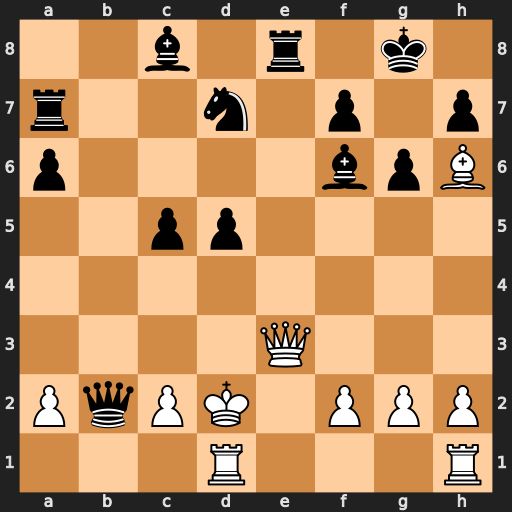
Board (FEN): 2b1r1k1/r2n1p1p/p4bpB/2pp4/8/4Q3/PqPK1PPP/3R3R
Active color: w
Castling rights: -
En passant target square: -
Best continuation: Qxe8+ Nf8 Qxf8#